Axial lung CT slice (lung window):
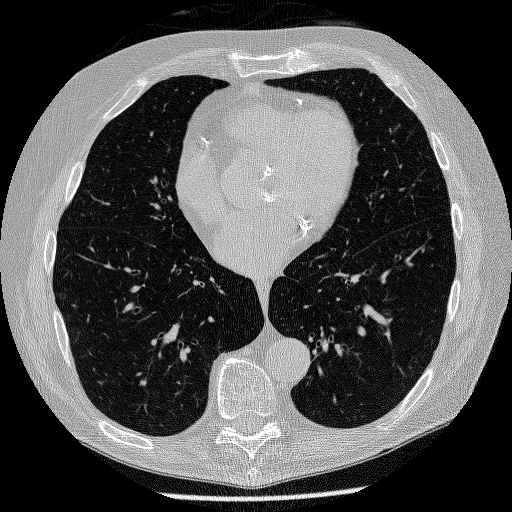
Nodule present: no